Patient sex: F
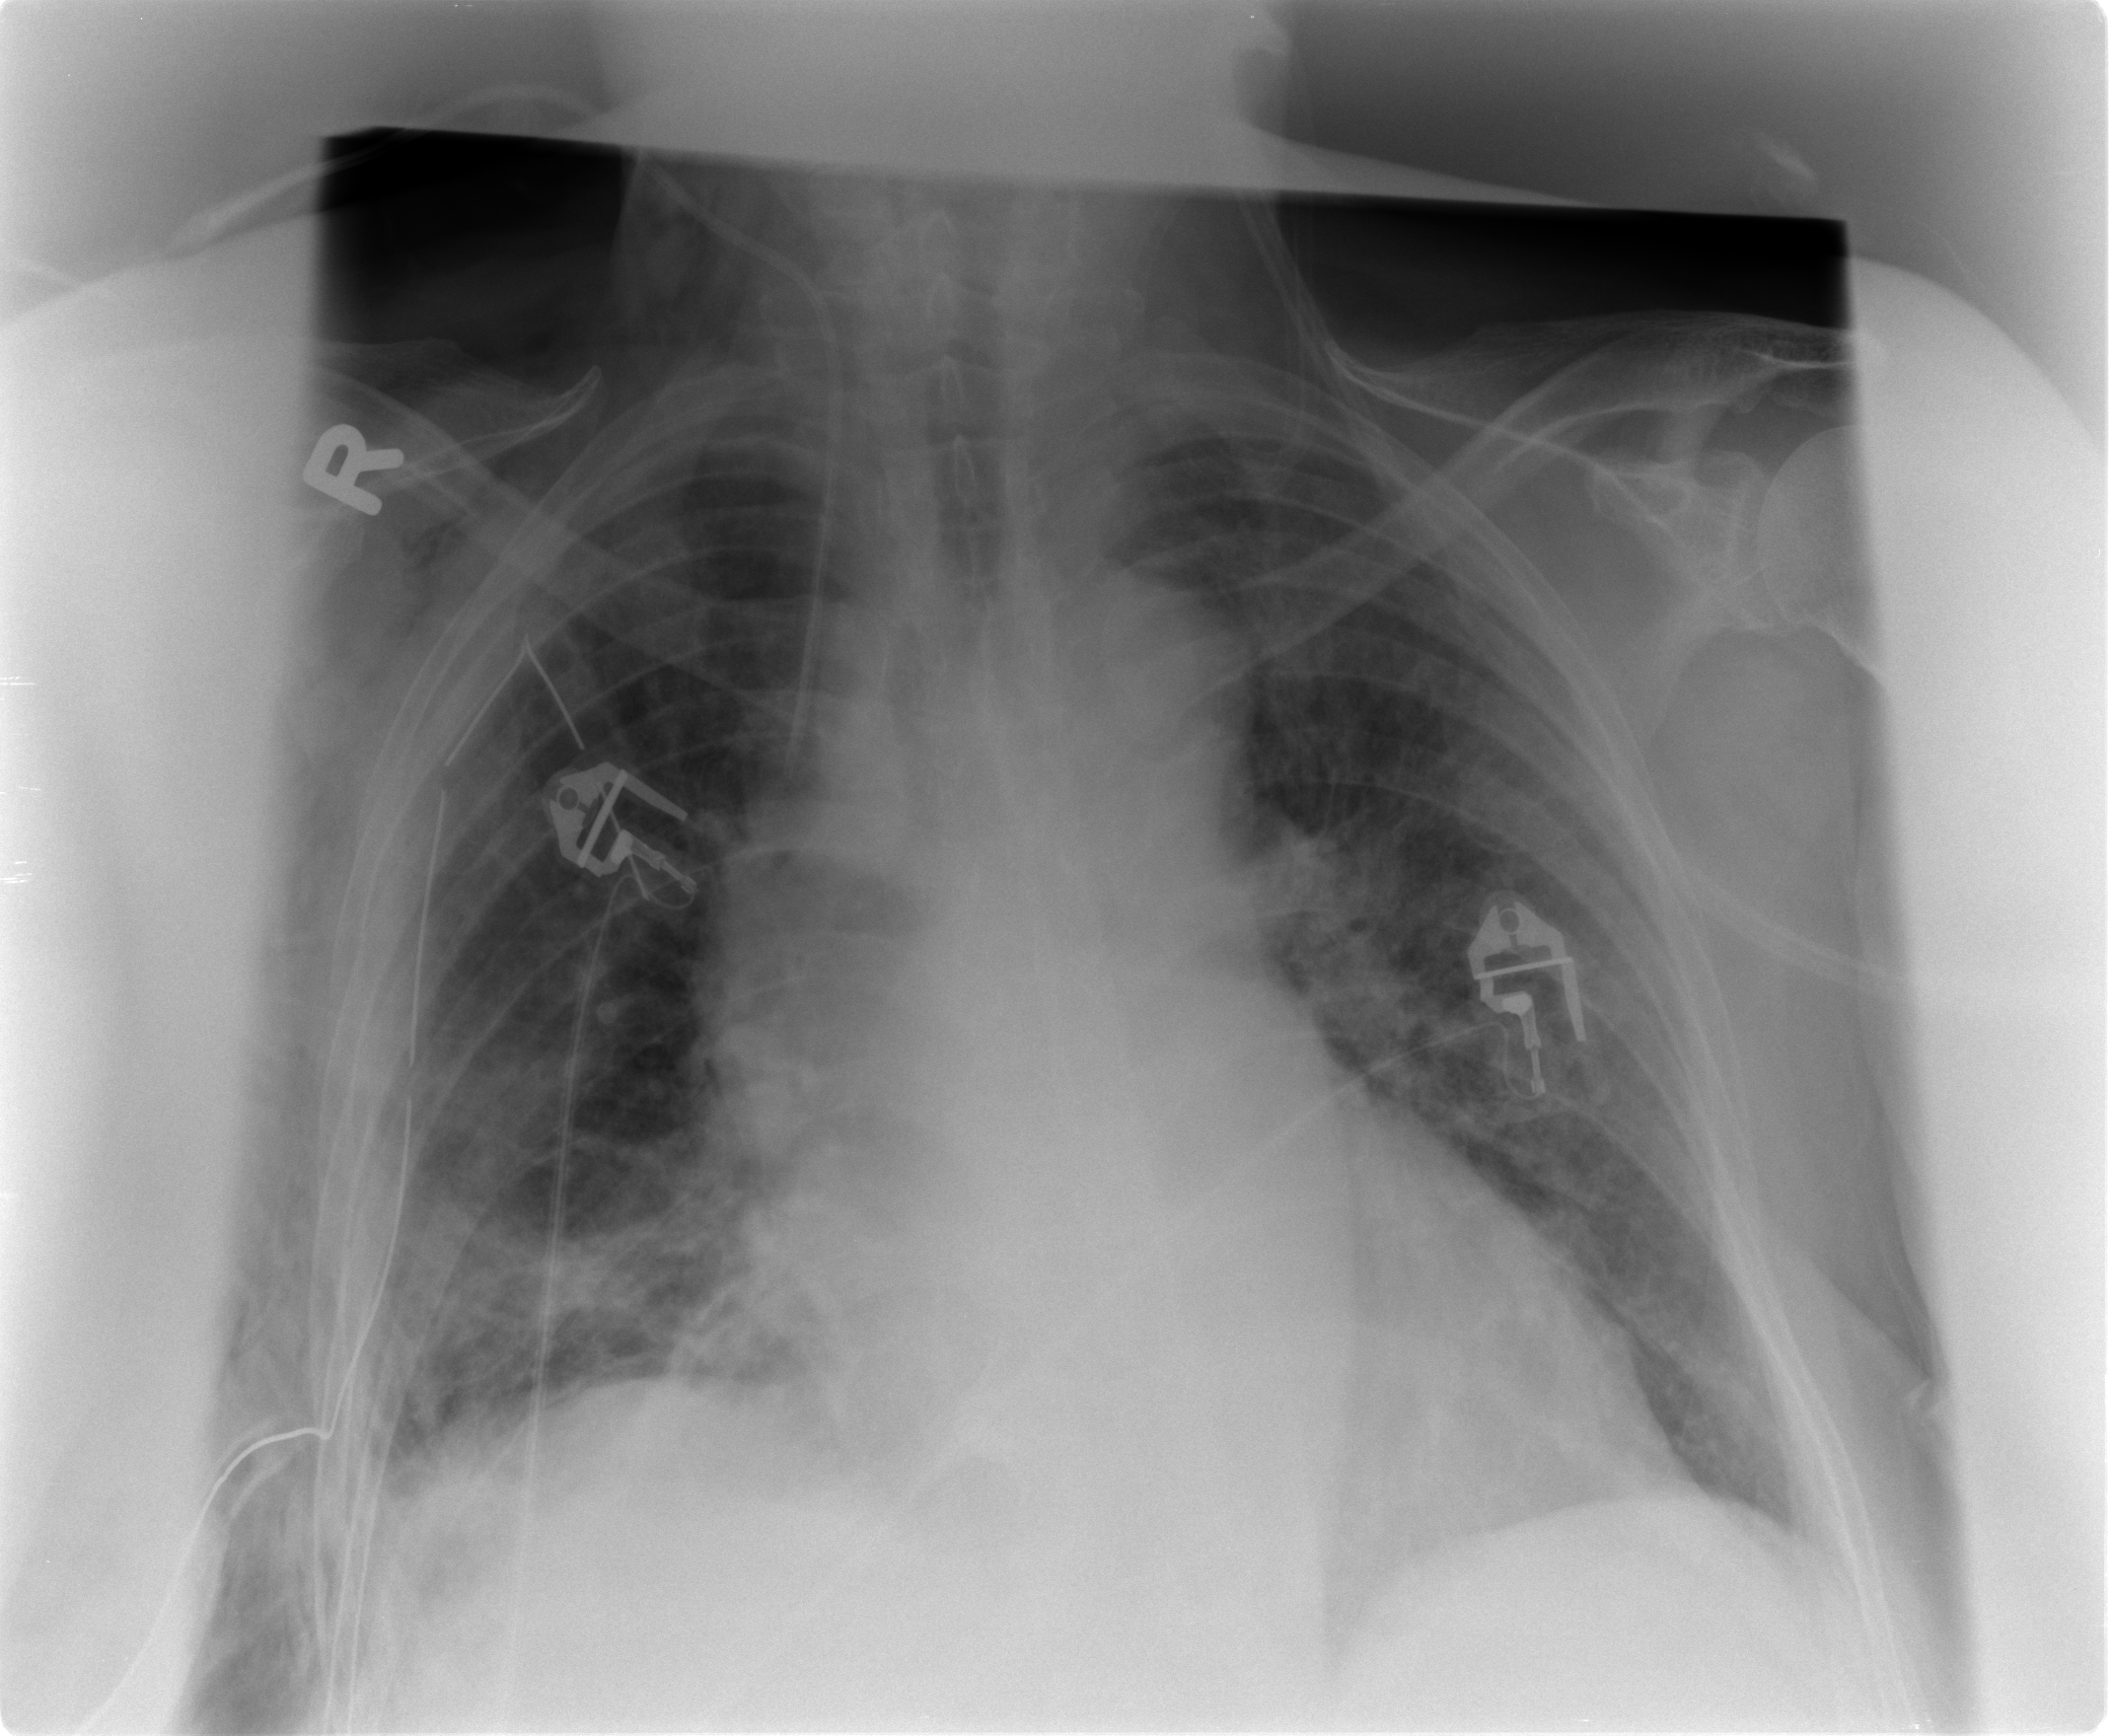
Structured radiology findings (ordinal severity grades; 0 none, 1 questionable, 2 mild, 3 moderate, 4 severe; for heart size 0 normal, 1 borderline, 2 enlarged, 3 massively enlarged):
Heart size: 1
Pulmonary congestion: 2
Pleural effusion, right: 1
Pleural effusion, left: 0
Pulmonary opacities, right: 0
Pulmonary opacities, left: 2
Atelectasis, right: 2
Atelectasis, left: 2